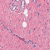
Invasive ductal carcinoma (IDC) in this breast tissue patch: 0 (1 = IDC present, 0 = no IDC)